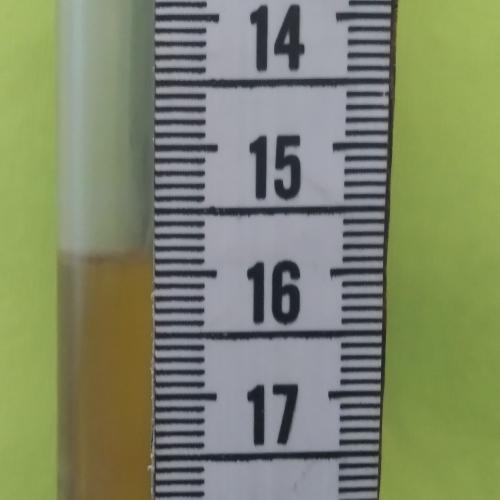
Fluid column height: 15.9 cm